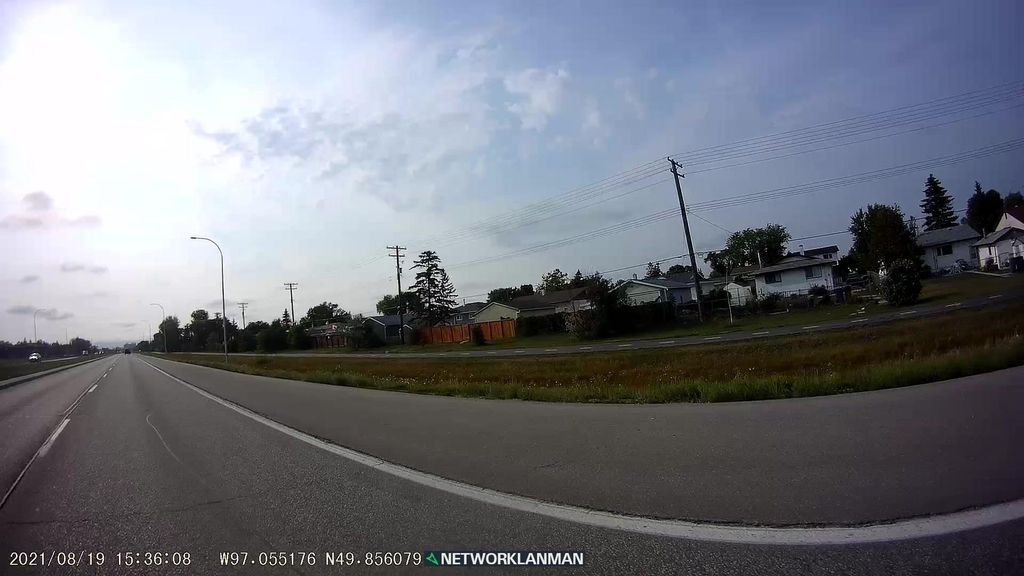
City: winnipeg